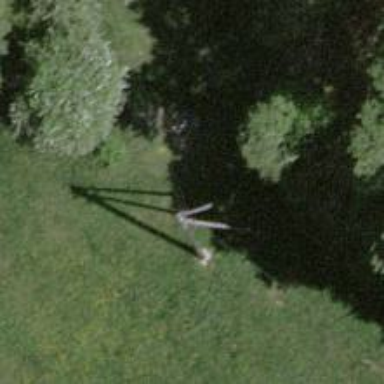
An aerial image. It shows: Power pole.